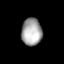
Tissue: lung
Cell type: Fibroblasts
Senescence score: 0.1621
Nuclear area (px): 549
Mean DAPI intensity: 164.071